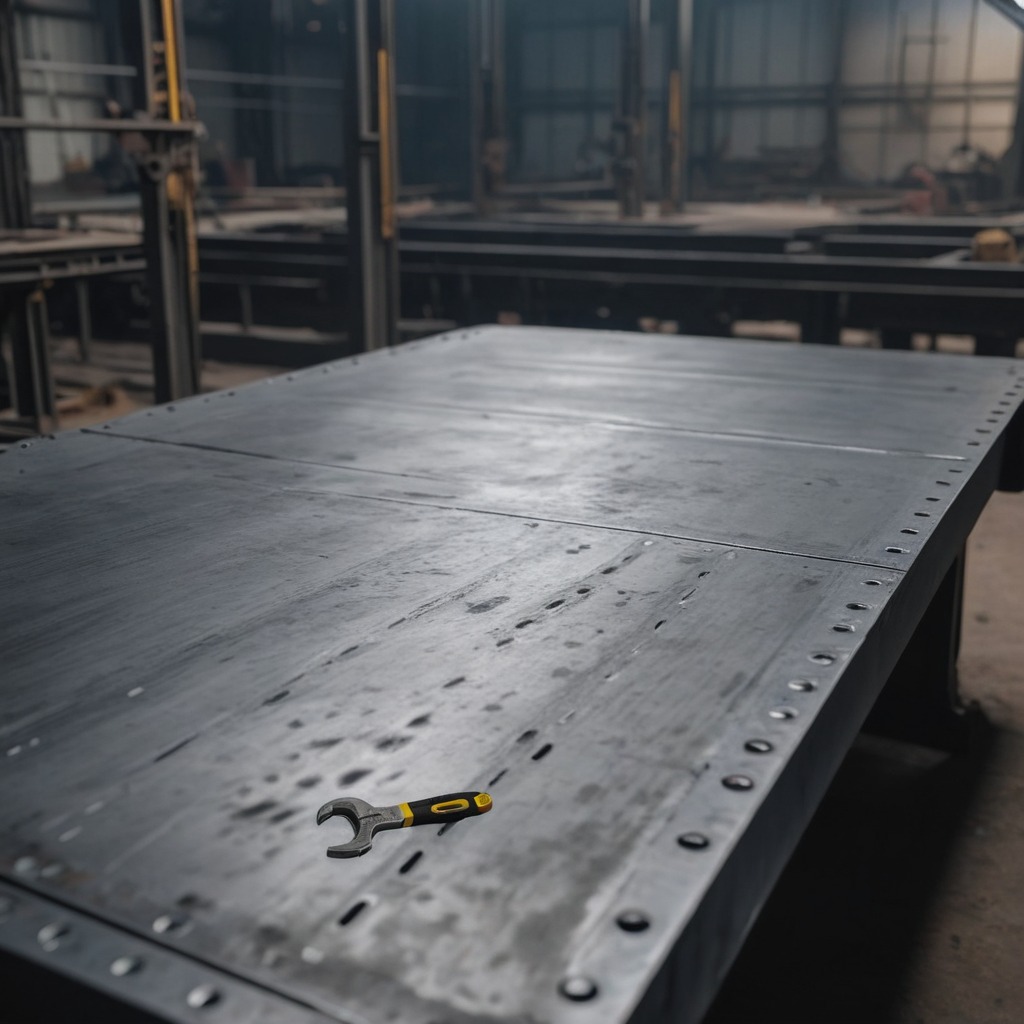
A wrench is lying on a cold steel table in a mining workshop.